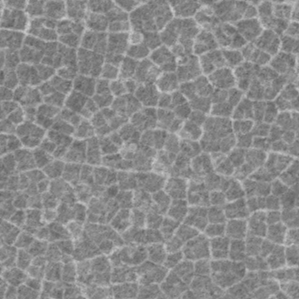
Label: frost